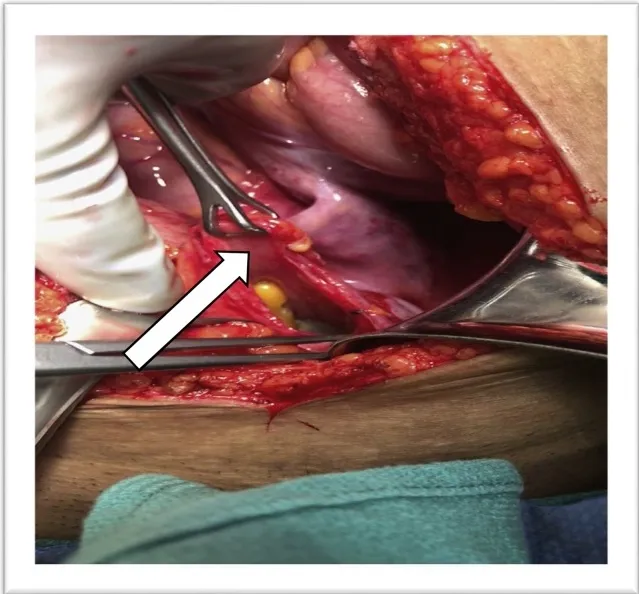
B: Ruptured bladder wall held with Babcock forceps.
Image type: medical_photograph (other_medical_photograph)